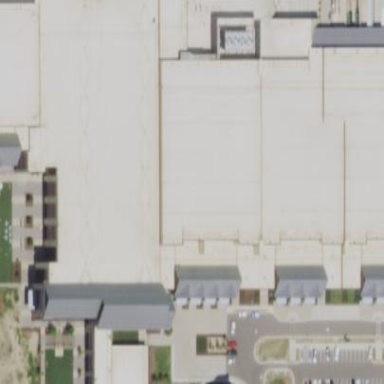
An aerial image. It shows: Commercial building that serves as conference center.